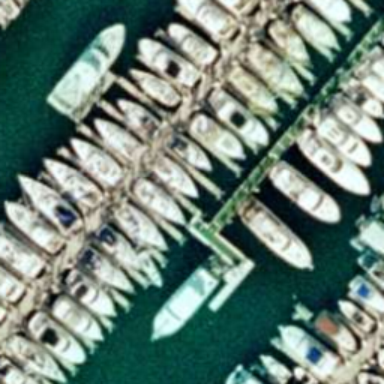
Lots of boats docked at the harbor and the water is blue .